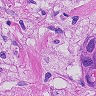
Metastatic tissue present: yes